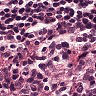
Metastatic tissue present: no